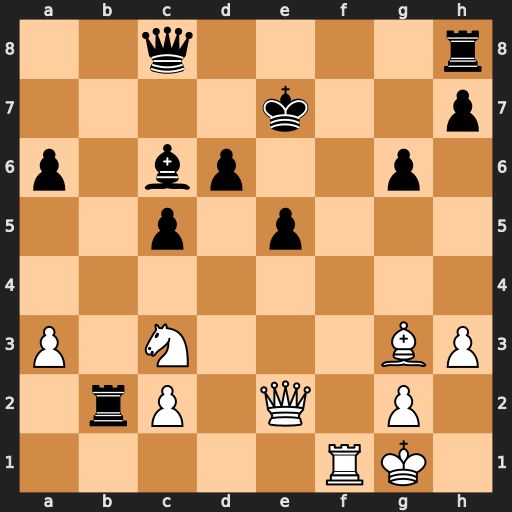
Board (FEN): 2q4r/4k2p/p1bp2p1/2p1p3/8/P1N3BP/1rP1Q1P1/5RK1
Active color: w
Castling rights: -
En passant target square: -
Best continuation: Bh4+ Ke8 Rf6 Rf8 Rxd6